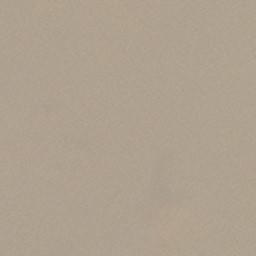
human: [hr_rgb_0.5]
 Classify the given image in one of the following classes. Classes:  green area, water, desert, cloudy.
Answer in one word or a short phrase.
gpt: desert